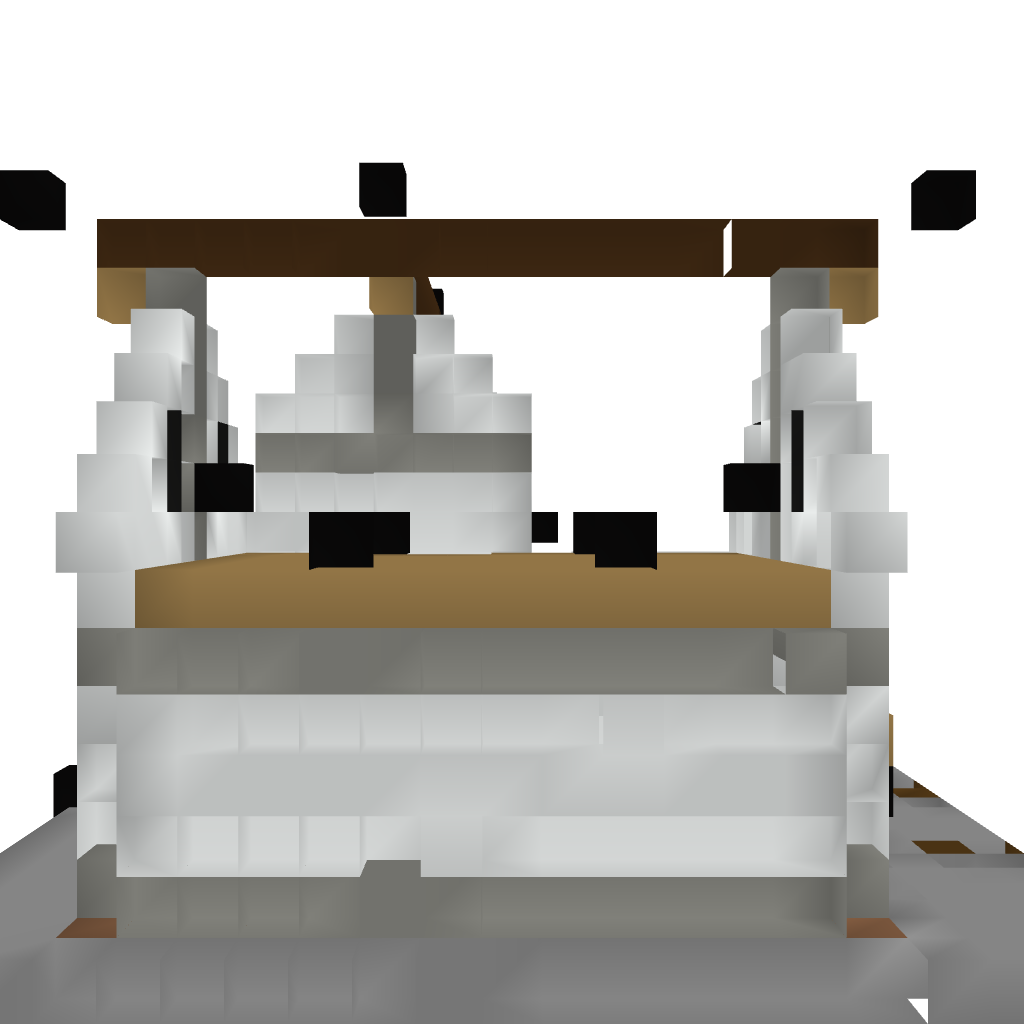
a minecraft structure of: Tudor Style House with Hayloft and Stables